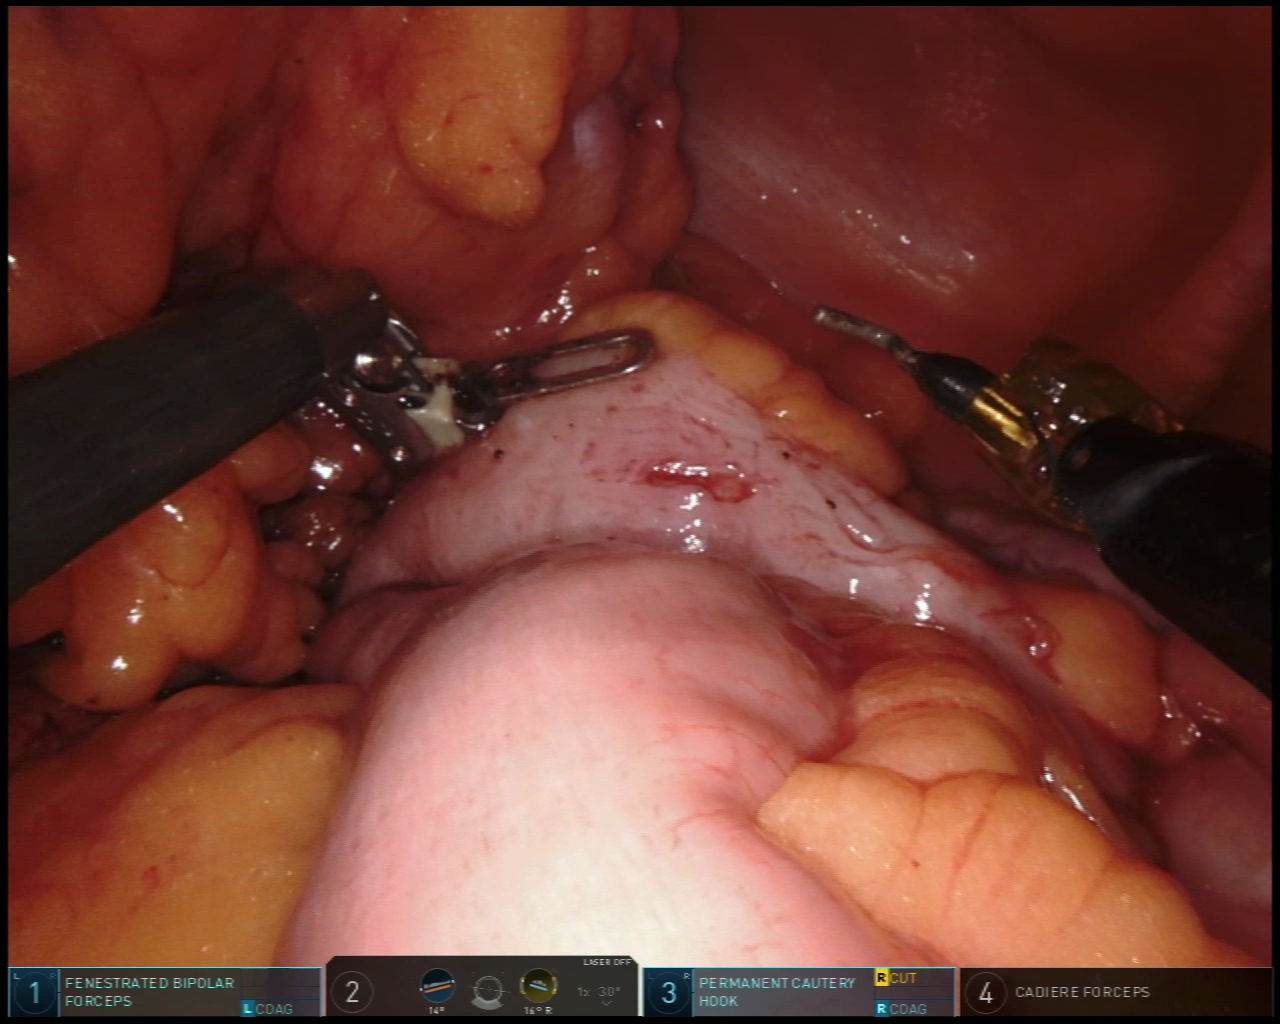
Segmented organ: abdominal_wall
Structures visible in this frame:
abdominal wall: yes
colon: no
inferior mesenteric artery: no
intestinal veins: no
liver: no
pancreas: no
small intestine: yes
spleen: no
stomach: no
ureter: no
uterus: no
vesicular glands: no